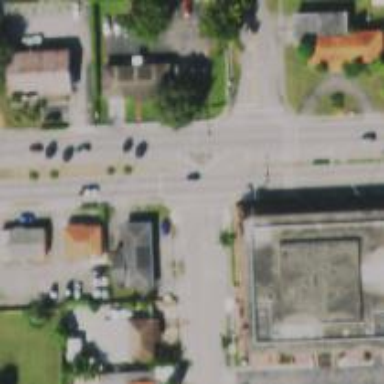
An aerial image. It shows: Asphalt road with separate sidewalk. The road is primary link.